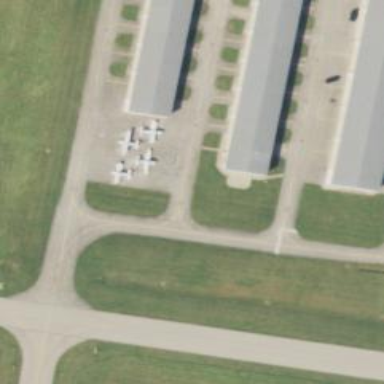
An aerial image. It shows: View of taxiway at the airport.